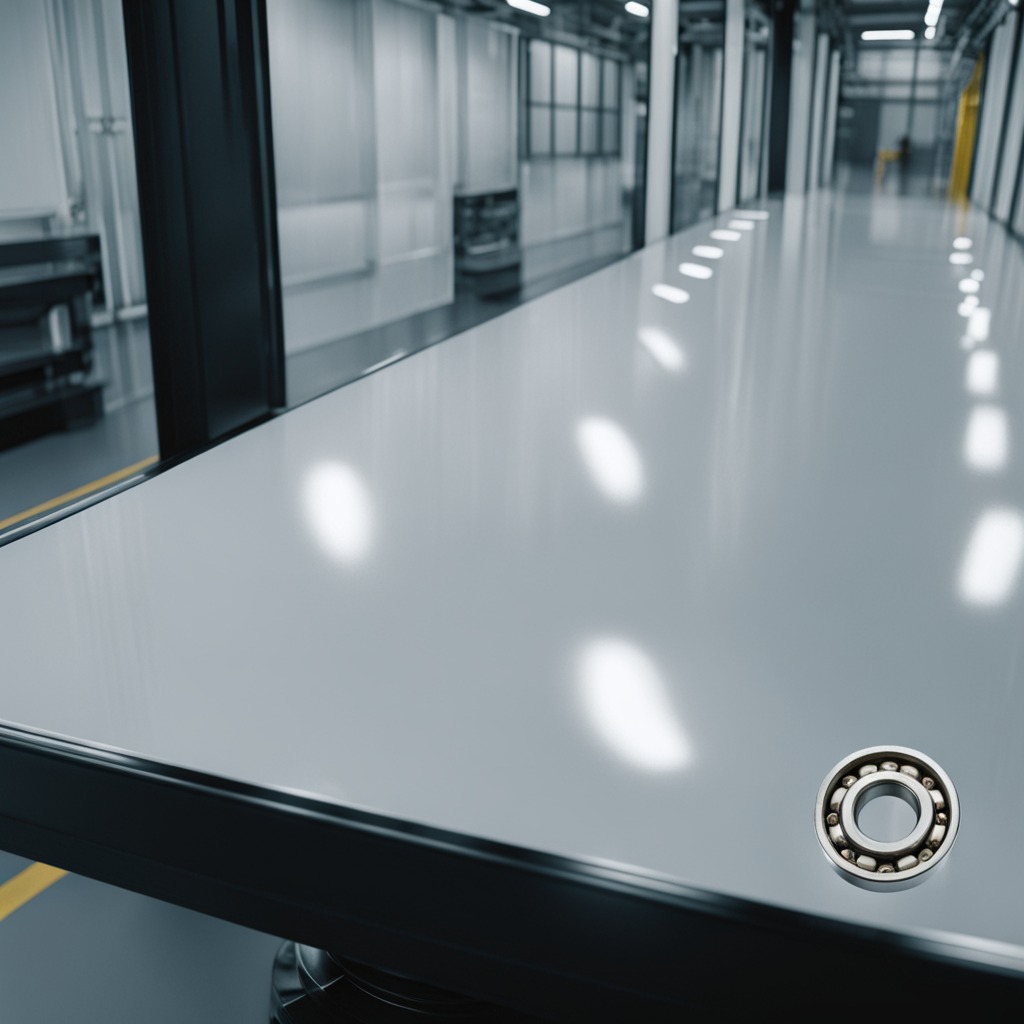
A metal ball bearing is lying on the table.